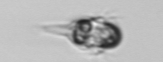
Label: Mesodinium